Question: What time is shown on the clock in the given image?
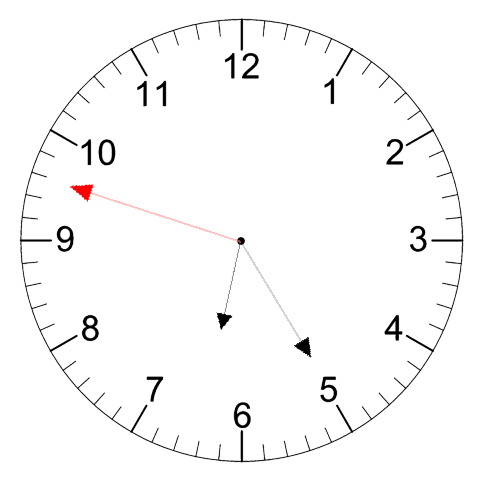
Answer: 06:24:48